Chest X-ray. View position: PA
Patient age: 59
Patient sex: F
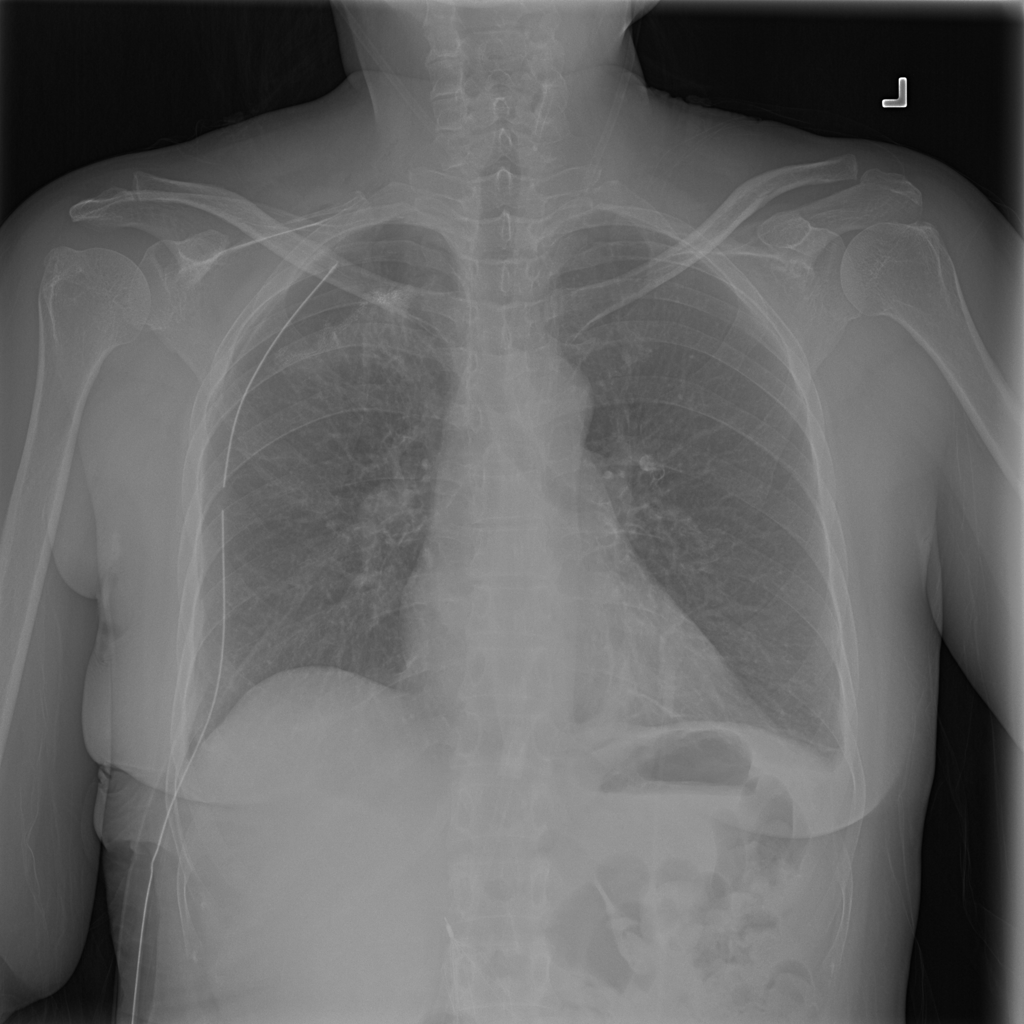
Finding: Pneumothorax